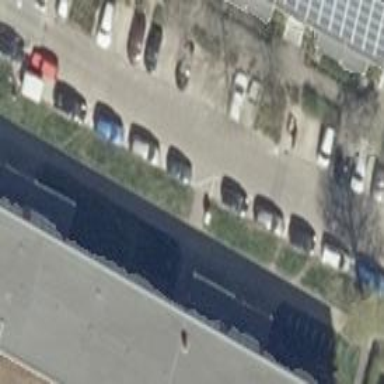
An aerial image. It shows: Street-side parking area.